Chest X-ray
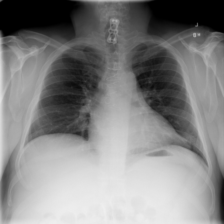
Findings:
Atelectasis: negative
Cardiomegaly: negative
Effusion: negative
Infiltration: negative
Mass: negative
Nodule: negative
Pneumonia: negative
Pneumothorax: negative
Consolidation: negative
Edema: negative
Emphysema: negative
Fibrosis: negative
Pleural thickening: negative
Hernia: negative